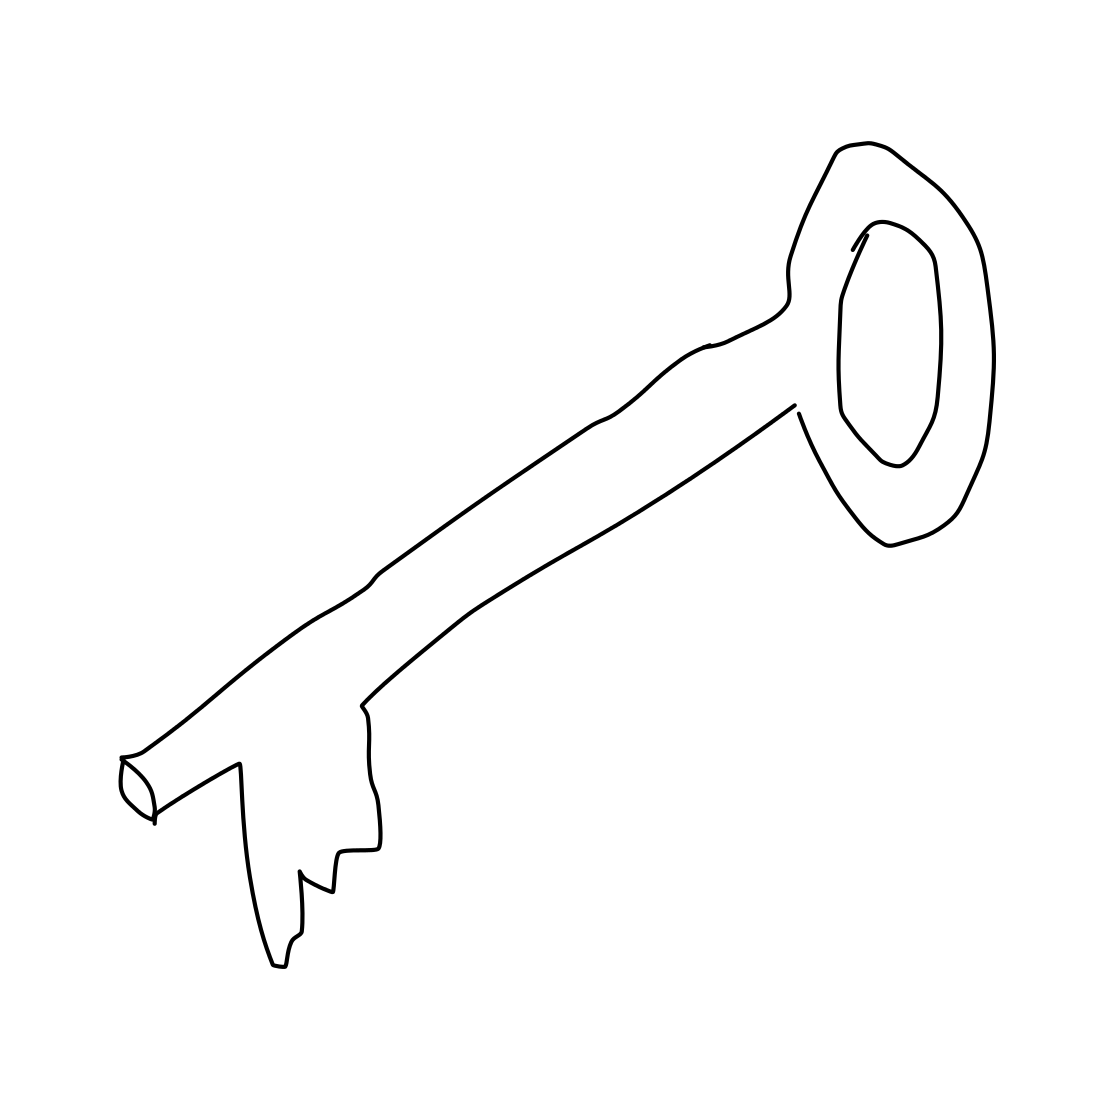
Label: key